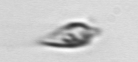
Label: Oxytoxum